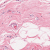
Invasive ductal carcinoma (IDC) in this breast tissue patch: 0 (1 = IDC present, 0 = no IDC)